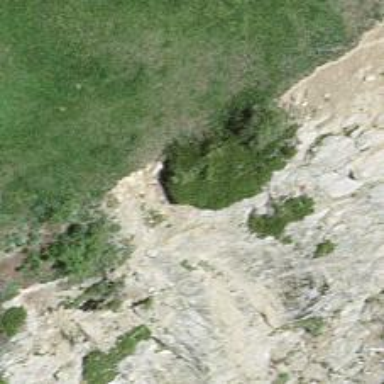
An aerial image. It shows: Cliff in nature.